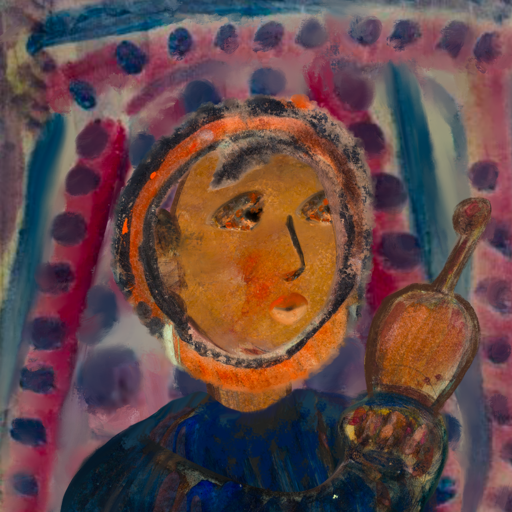
Background: HillGirl, Head And Neck Side: Pipe, Face Side: Gypsy_Queen, Bust: Pipe, Hair Side: Childish, Head Accessory: Blank, Second Necklace: Blank, Necklace: Blank, Baby: Blank